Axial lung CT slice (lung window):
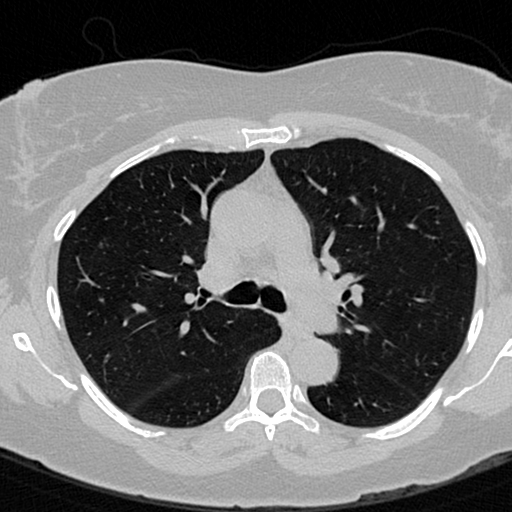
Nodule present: no